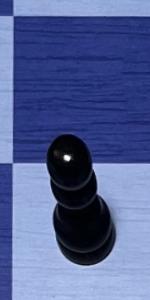
Label: Pawn_Black